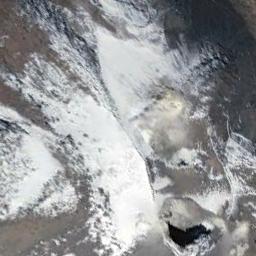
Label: snowberg